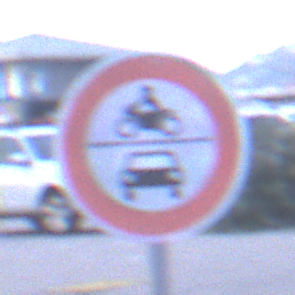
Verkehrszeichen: VerbotKraftfahrzeuge
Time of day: SunriseSunset
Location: Outdoor (Urban)
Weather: Overcast
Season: NotSpecified
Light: Natural